Question: when i control drag from a button to a view to create a segue i see this:

why is it deprecated and what is the modern alternative?
tnx
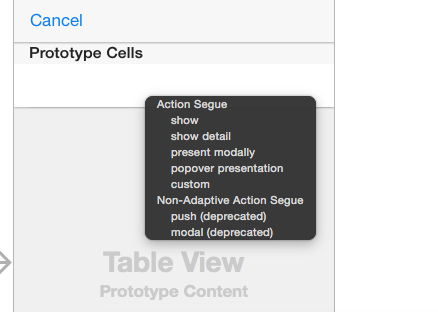
Answer: it's because of the universal size classes you can add split view and stuff.
here's the whole scoop <URL>